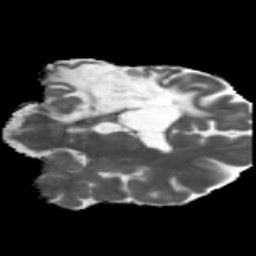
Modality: MD
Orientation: coronal
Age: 41
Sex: male
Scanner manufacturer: siemens
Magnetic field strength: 3 T
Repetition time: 5.47 s
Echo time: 0.0854 s